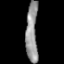
Tissue: lung
Cell type: Epithelial cells
Senescence score: 0.1899
Nuclear area (px): 689
Mean DAPI intensity: 149.009